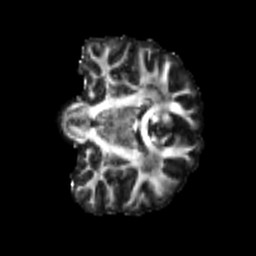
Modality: FA
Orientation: coronal
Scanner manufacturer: siemens
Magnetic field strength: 3 T
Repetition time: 4 s
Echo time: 0.0594 s